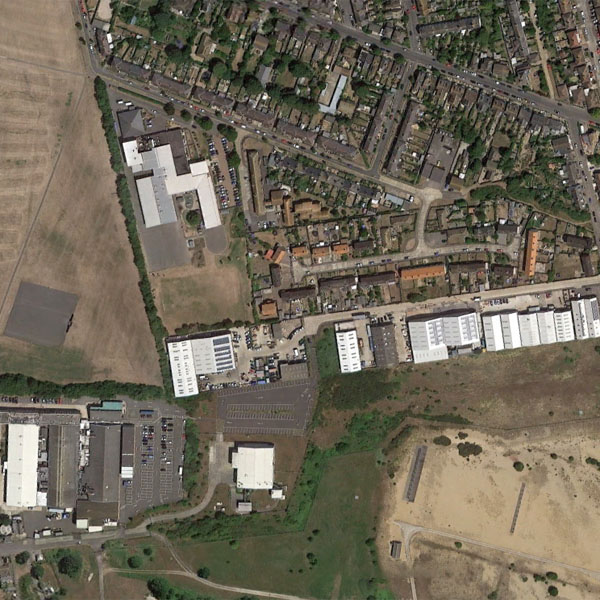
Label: Industrial